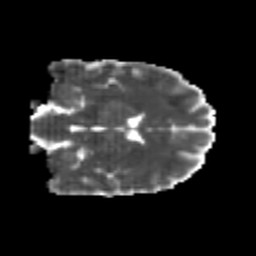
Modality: MD
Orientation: coronal
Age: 20
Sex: male
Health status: healthy
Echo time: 0.074 s